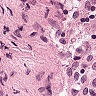
Metastatic tissue present: no